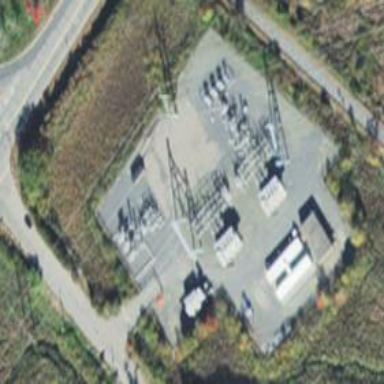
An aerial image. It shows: Switch for power supply.